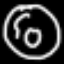
Label: donut